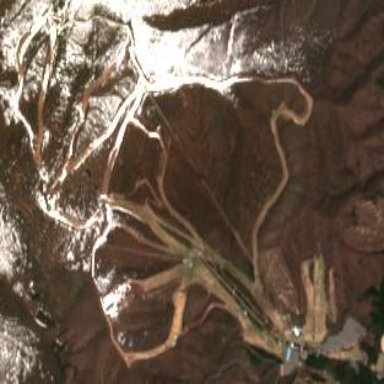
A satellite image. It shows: Area designated for winter sports.